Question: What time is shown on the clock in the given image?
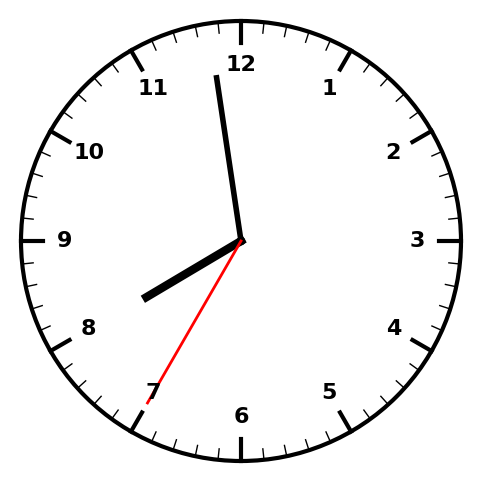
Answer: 07:58:35